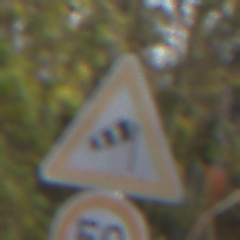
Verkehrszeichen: SeitenwindVonRechts
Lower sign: Geschwindigkeit50
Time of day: MorningAfternoon
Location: Outdoor (Urban)
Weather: PartlyCloudy
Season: NotSpecified
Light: Natural